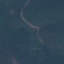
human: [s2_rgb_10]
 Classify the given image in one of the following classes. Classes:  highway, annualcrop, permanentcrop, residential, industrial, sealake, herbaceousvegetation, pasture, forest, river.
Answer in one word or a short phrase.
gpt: Forest